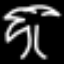
Label: palm tree